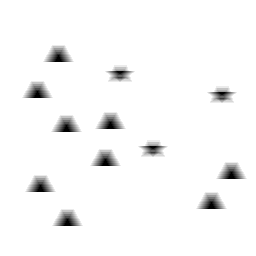
Squares: 0
Triangles: 9
Stars: 3
Total shapes: 12